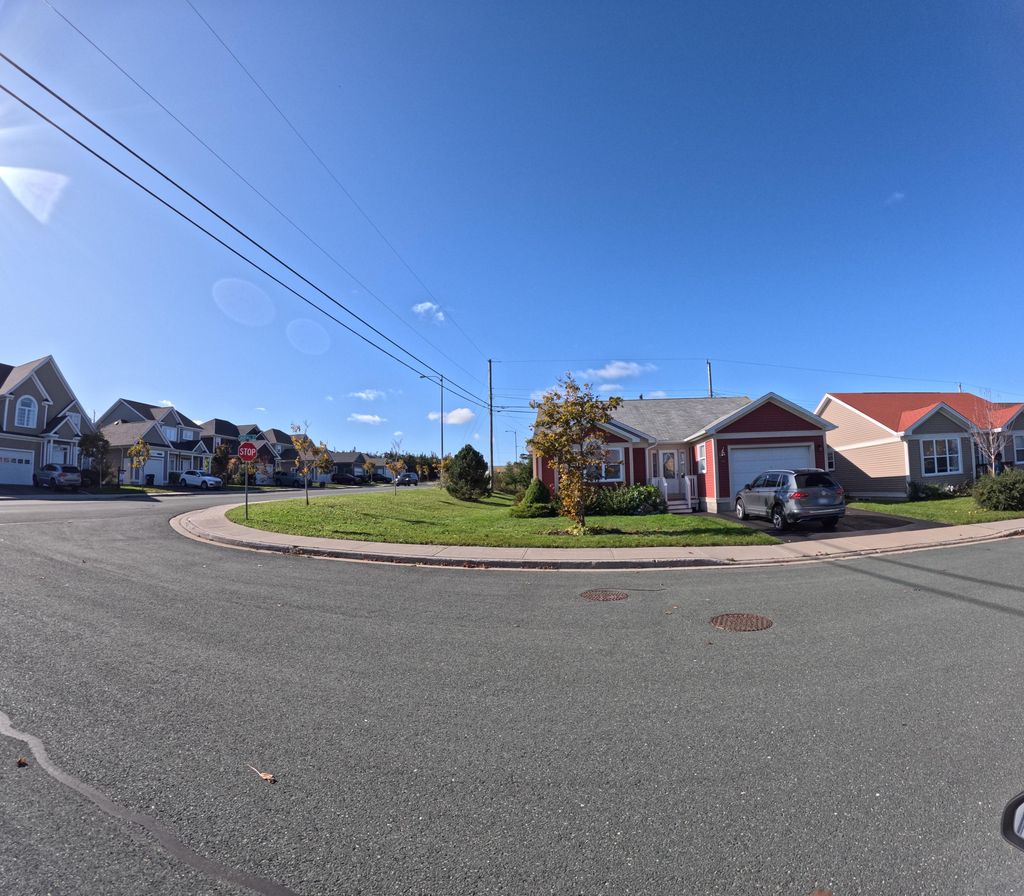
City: st_johns